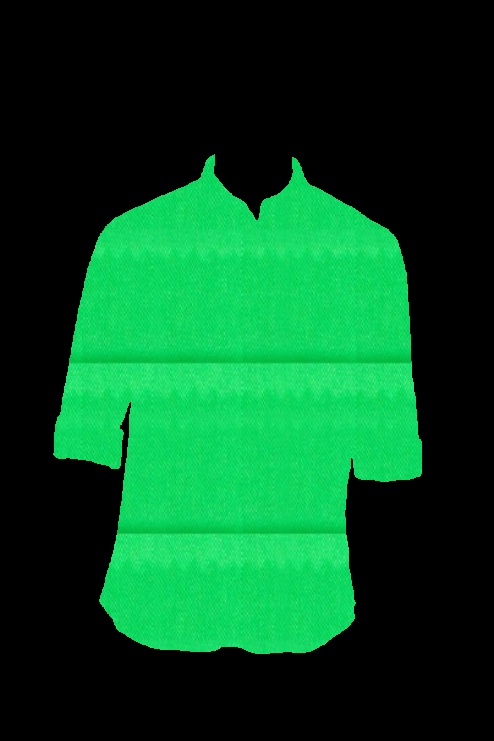
green shirt